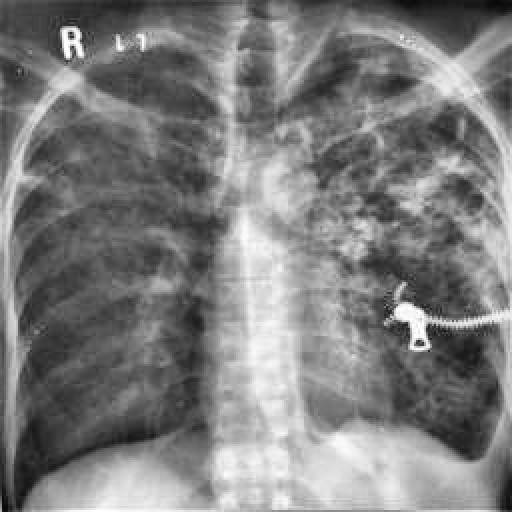
Finding: TUBERCULOSIS